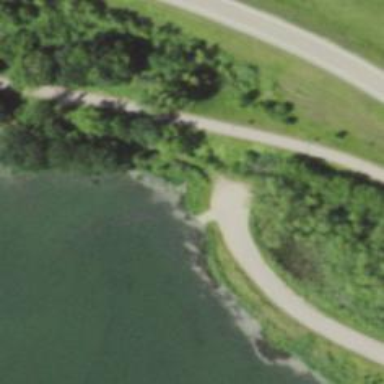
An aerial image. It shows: Slipway for leisure land vehicles on service road.